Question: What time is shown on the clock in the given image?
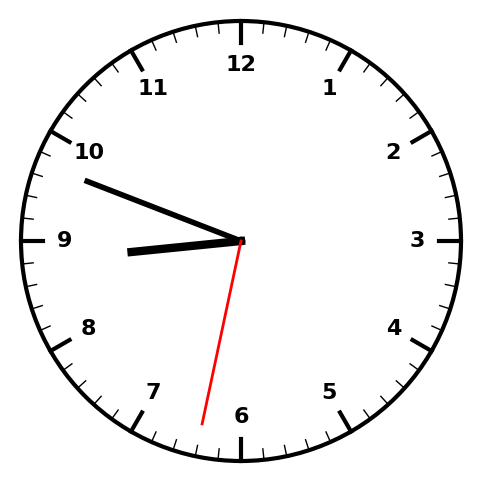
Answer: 08:48:32